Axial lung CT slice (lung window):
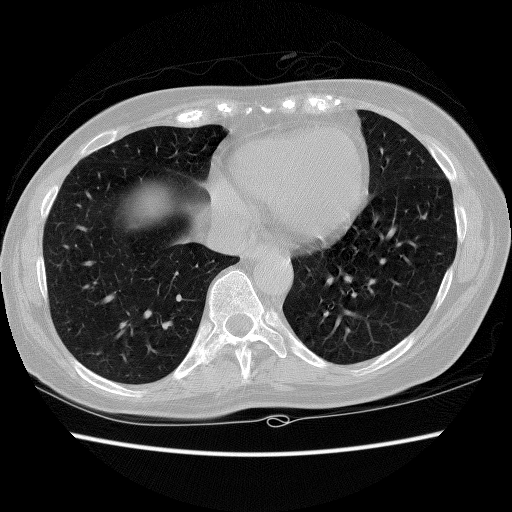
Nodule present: no